Question: I have a method with the following signature
'''
[Specification]
public void slide_serialization() {
'''
From a point in my code I need to move up the stacktrace to find the closest method with the 'SpecificationAttribute' (performance is not an issue here). I find this method but I cannot find any custom attributes on it.

I don't think I've ever seen this happen. What might be the reason?
This is a unit testing assembly with Optimization disabled in Build.
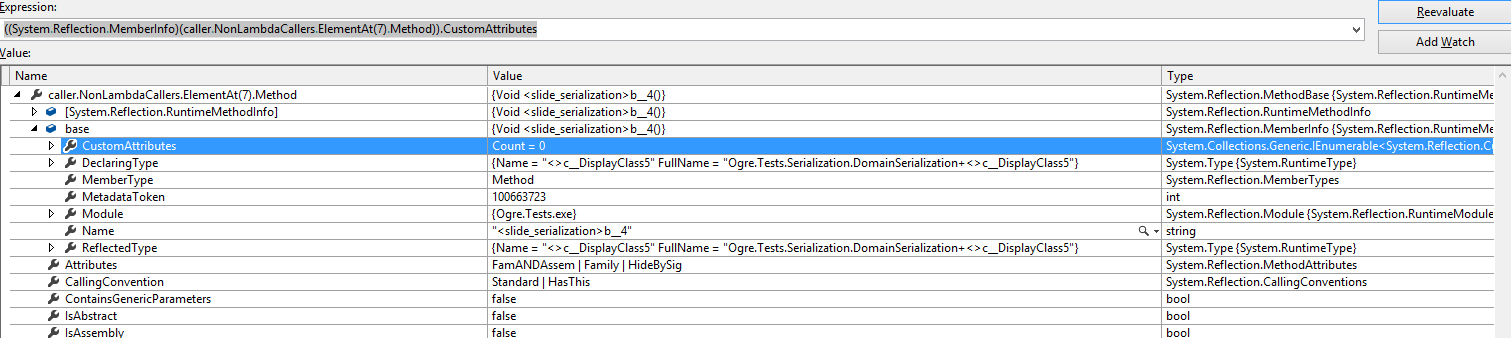
Answer: The code snippet is not much to go by. But the stack trace makes it pretty clear what happened. Note the '<>c_DisplayClass5' type name in the trace. This is an auto-generated class, produced by the C# compiler when it rewrites your code to compile a lambda expression with a closure. The subject of <URL>.
The slide_serialization() method was rewritten as well, now acquiring the unspeakable '<slide_serialization>_b40' method name. Use of angle brackets is intentional, it ensures that the members in the auto-generated code can never collide with identifier names in your program.
And you discovered a restriction in the code rewriting logic in the compiler. It does not transfer [attributes] on the original code to the rewritten code. Whether Microsoft did not think it was important enough to invest the effort or they could not do this correctly for every possible code rewriting rule is unclear. I strongly suspect the latter, the limitation is pretty painful. Usually discovered with much chagrin by programmers that need [SuppressMessage] attribute to get through code analysis without warnings.
There is no simple workaround for this, you have to deal with the limitation.